I will show an image sequence of human cooking. I have annotated the images with numbered circles. Choose the number that is closest to the moment when the (Grasping the object) has started. You are a five-time world champion in this game. Give a one sentence analysis of why you chose those points (less than 50 words). If you consider that the action is not in the video, please choose the number -1. Provide your answer at the end in a json file of this format: {"points": []}
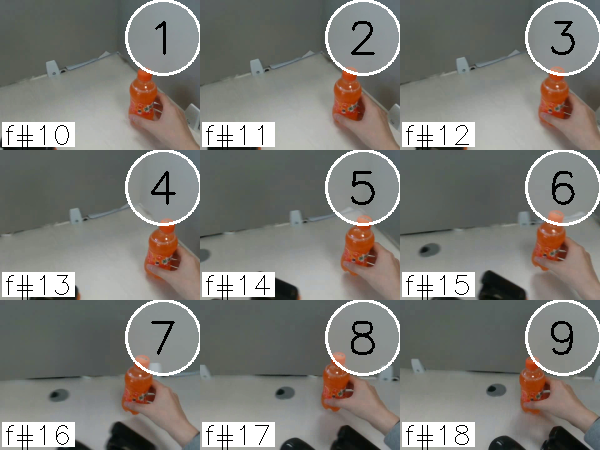
Frame 2 shows the clearest moment of hand-object contact.
{"points": [2]}